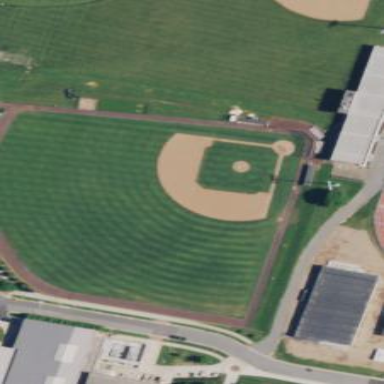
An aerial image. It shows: Baseball pitch for leisure land activities.